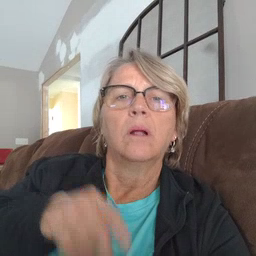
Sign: duck